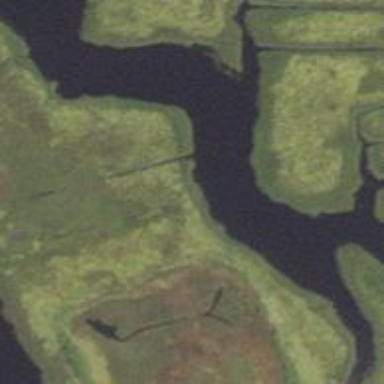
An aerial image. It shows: Tidal wetland with tidal flats.